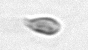
Label: Cryptophyta